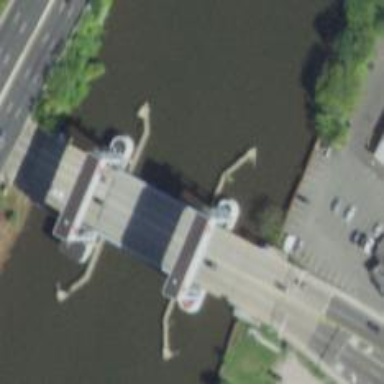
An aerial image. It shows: Lift movable bridge on primary highway.